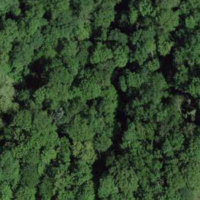
EUNIS habitat code: 41
Species observed at this site:
Phalacrocorax carbo